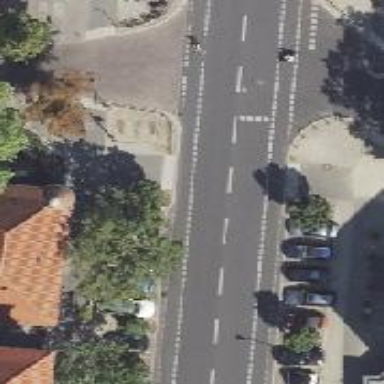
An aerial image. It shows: Unmarked road crossing.